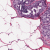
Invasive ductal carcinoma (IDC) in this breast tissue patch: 0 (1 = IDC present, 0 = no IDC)